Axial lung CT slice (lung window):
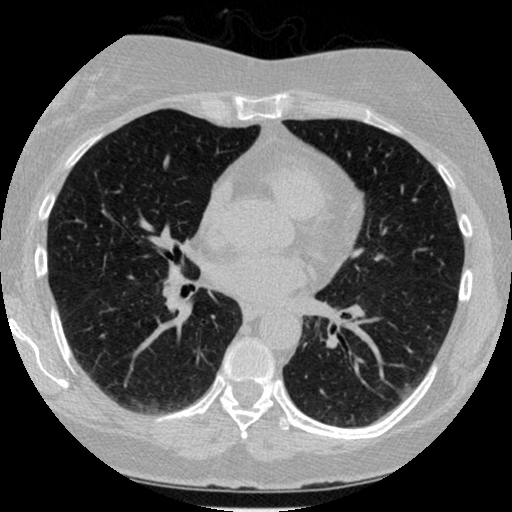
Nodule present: no